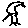
Label: bird